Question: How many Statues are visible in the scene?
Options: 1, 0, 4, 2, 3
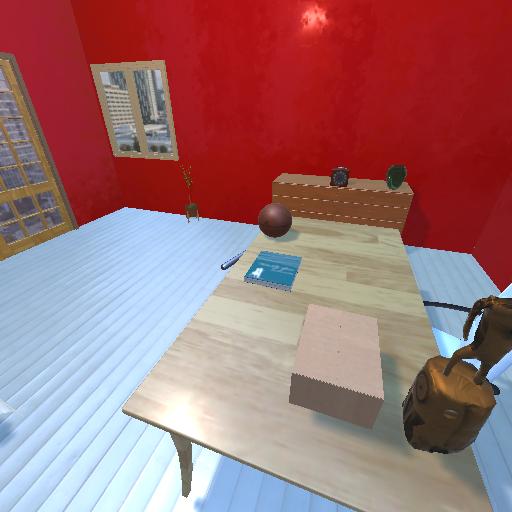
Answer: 1